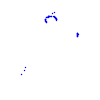
Particle: kaon